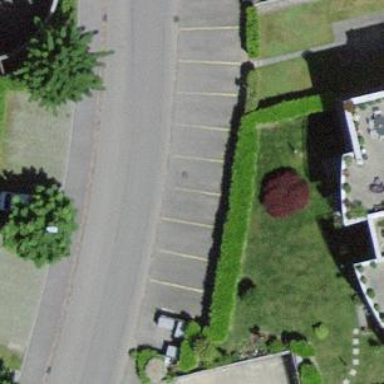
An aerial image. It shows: Street side parking area.